一年级 · 立体几何学
一找, 填一填。

面, 的下面是 \$ \qquad \$ ${ }^{\circ}$面是面,

的
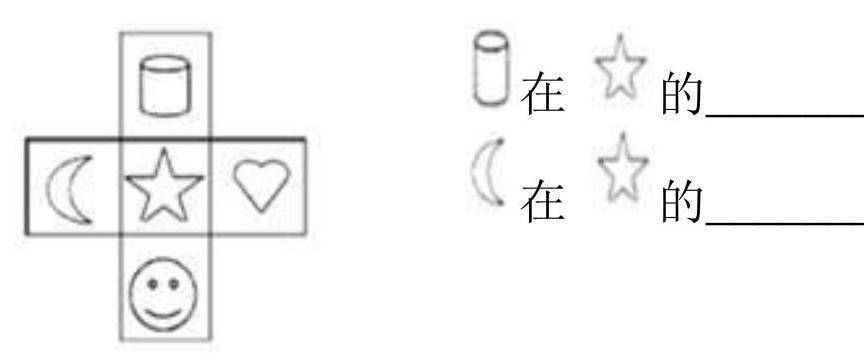
答案: 解上; $\because$; 左; 右